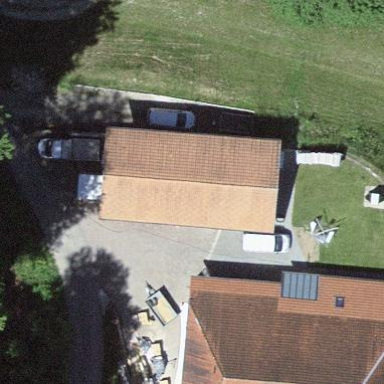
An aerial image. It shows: View of roof of building.